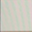
Piece: xx